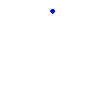
Particle: pion